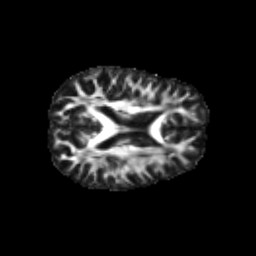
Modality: FA
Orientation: axial
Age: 27
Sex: female
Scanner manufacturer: siemens
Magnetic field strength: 3 T
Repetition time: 1.8 s
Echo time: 0.07 s